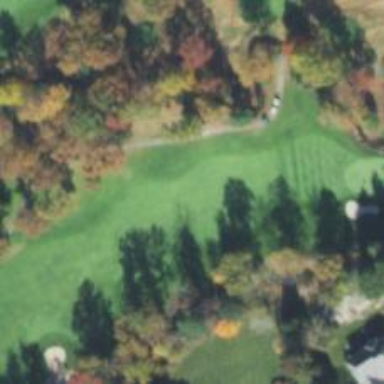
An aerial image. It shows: Golf hole.